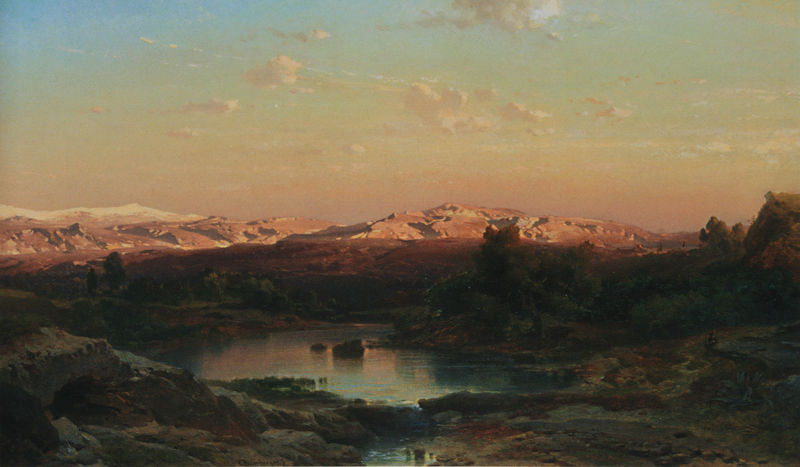
Titel: Ansicht der Sierra Nevada
Künstler: Fritz Bamberger
Standort: München
Institution: Bayerische Staatsgemäldesammlungen, Schack-Galerie
Schlagwörter: baum, berg, blau, dunkel, felsen, gemälde, himmel, schatten, wasser, weiß, wolken, bäume, fluss, grün, landschaft, see, ufer, abend, braun, grau, hell, licht, türkis, eis, rot, schnee, wolke, sockel, stein, steine, öl, bach, dämmerung, ferne, horizont, hügel, kalt, morgen, natur, sonnenaufgang, spiegelung, weite, busch, büsche, flach, sonne, insel, höhle, rosa, hellblau, berge, fels, gebirge, gipfel, gletscher, kette, bergkette, eben, sonnenuntergang, massiv, steil, böschung, untergang, reflexe, widerschein, lciht, aufgang, abendrot, hoch, reflexion, vulkan, alpen, felsig, gebirgszug, karg, morgenrot, wildnis, basis, bergsee, reflektieren, wsser, alpenglühen, krater, atmosphärisch, wassr, solken, berkette, rinsall, zufluss, gebirfge